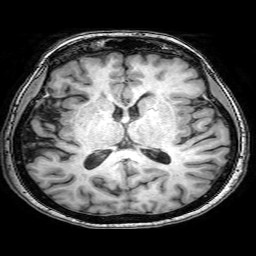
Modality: T1w
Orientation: coronal
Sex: female
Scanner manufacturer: philips
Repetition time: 0.008158 s
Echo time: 0.00374 s